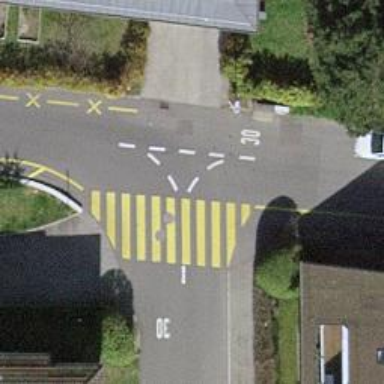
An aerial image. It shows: Uncontrolled zebra crossing with zebra markings.